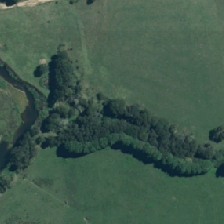
Land cover: deciduous_hardwood